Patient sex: M
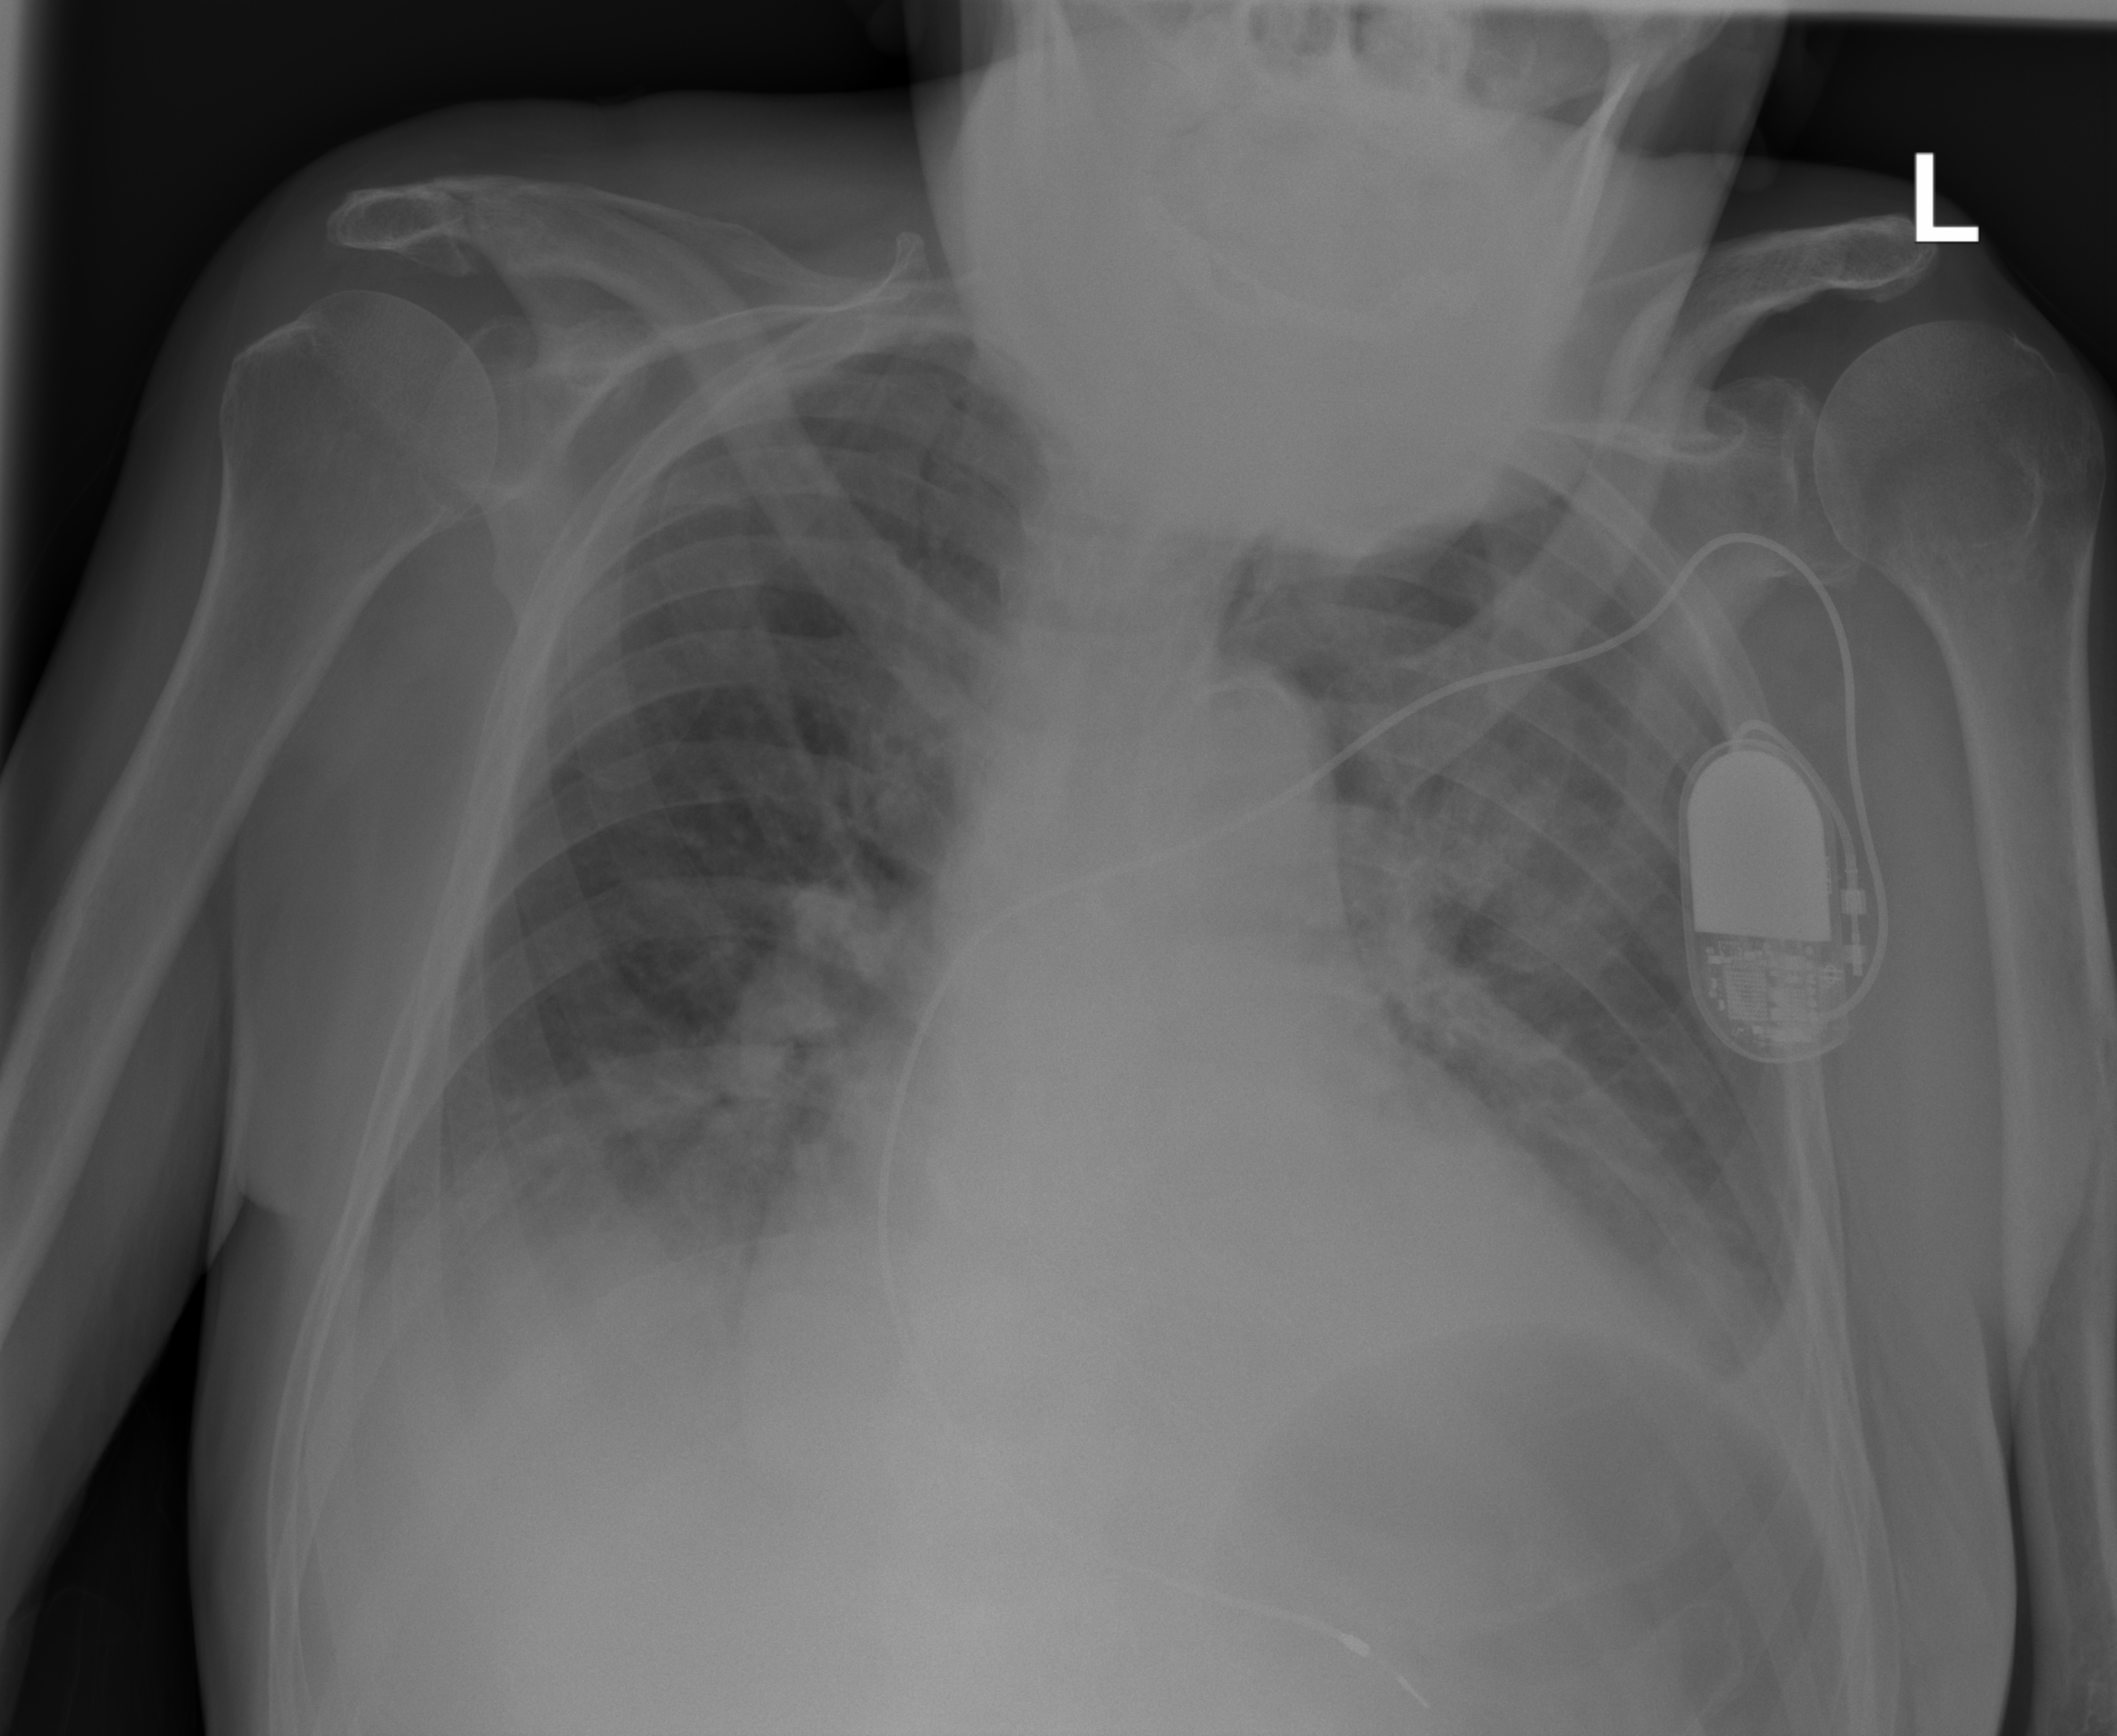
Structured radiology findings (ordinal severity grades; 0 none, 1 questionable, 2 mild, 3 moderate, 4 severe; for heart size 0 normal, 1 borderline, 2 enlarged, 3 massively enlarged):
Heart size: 2
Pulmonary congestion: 1
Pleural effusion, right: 2
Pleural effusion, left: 2
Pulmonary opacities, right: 2
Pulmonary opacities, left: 2
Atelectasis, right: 2
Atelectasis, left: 2